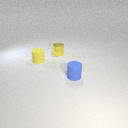
small blue rubber cylinder to the right of small yellow metal cylinder